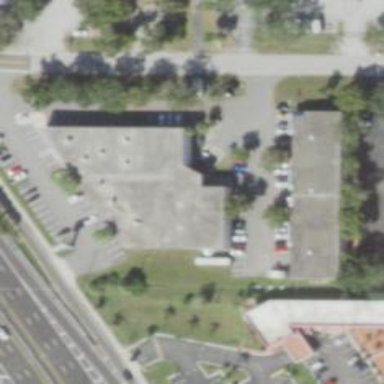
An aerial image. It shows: Building.